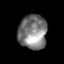
Tissue: prostate
Cell type: T cells
Senescence score: 0.3051
Nuclear area (px): 963
Mean DAPI intensity: 125.168